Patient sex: M
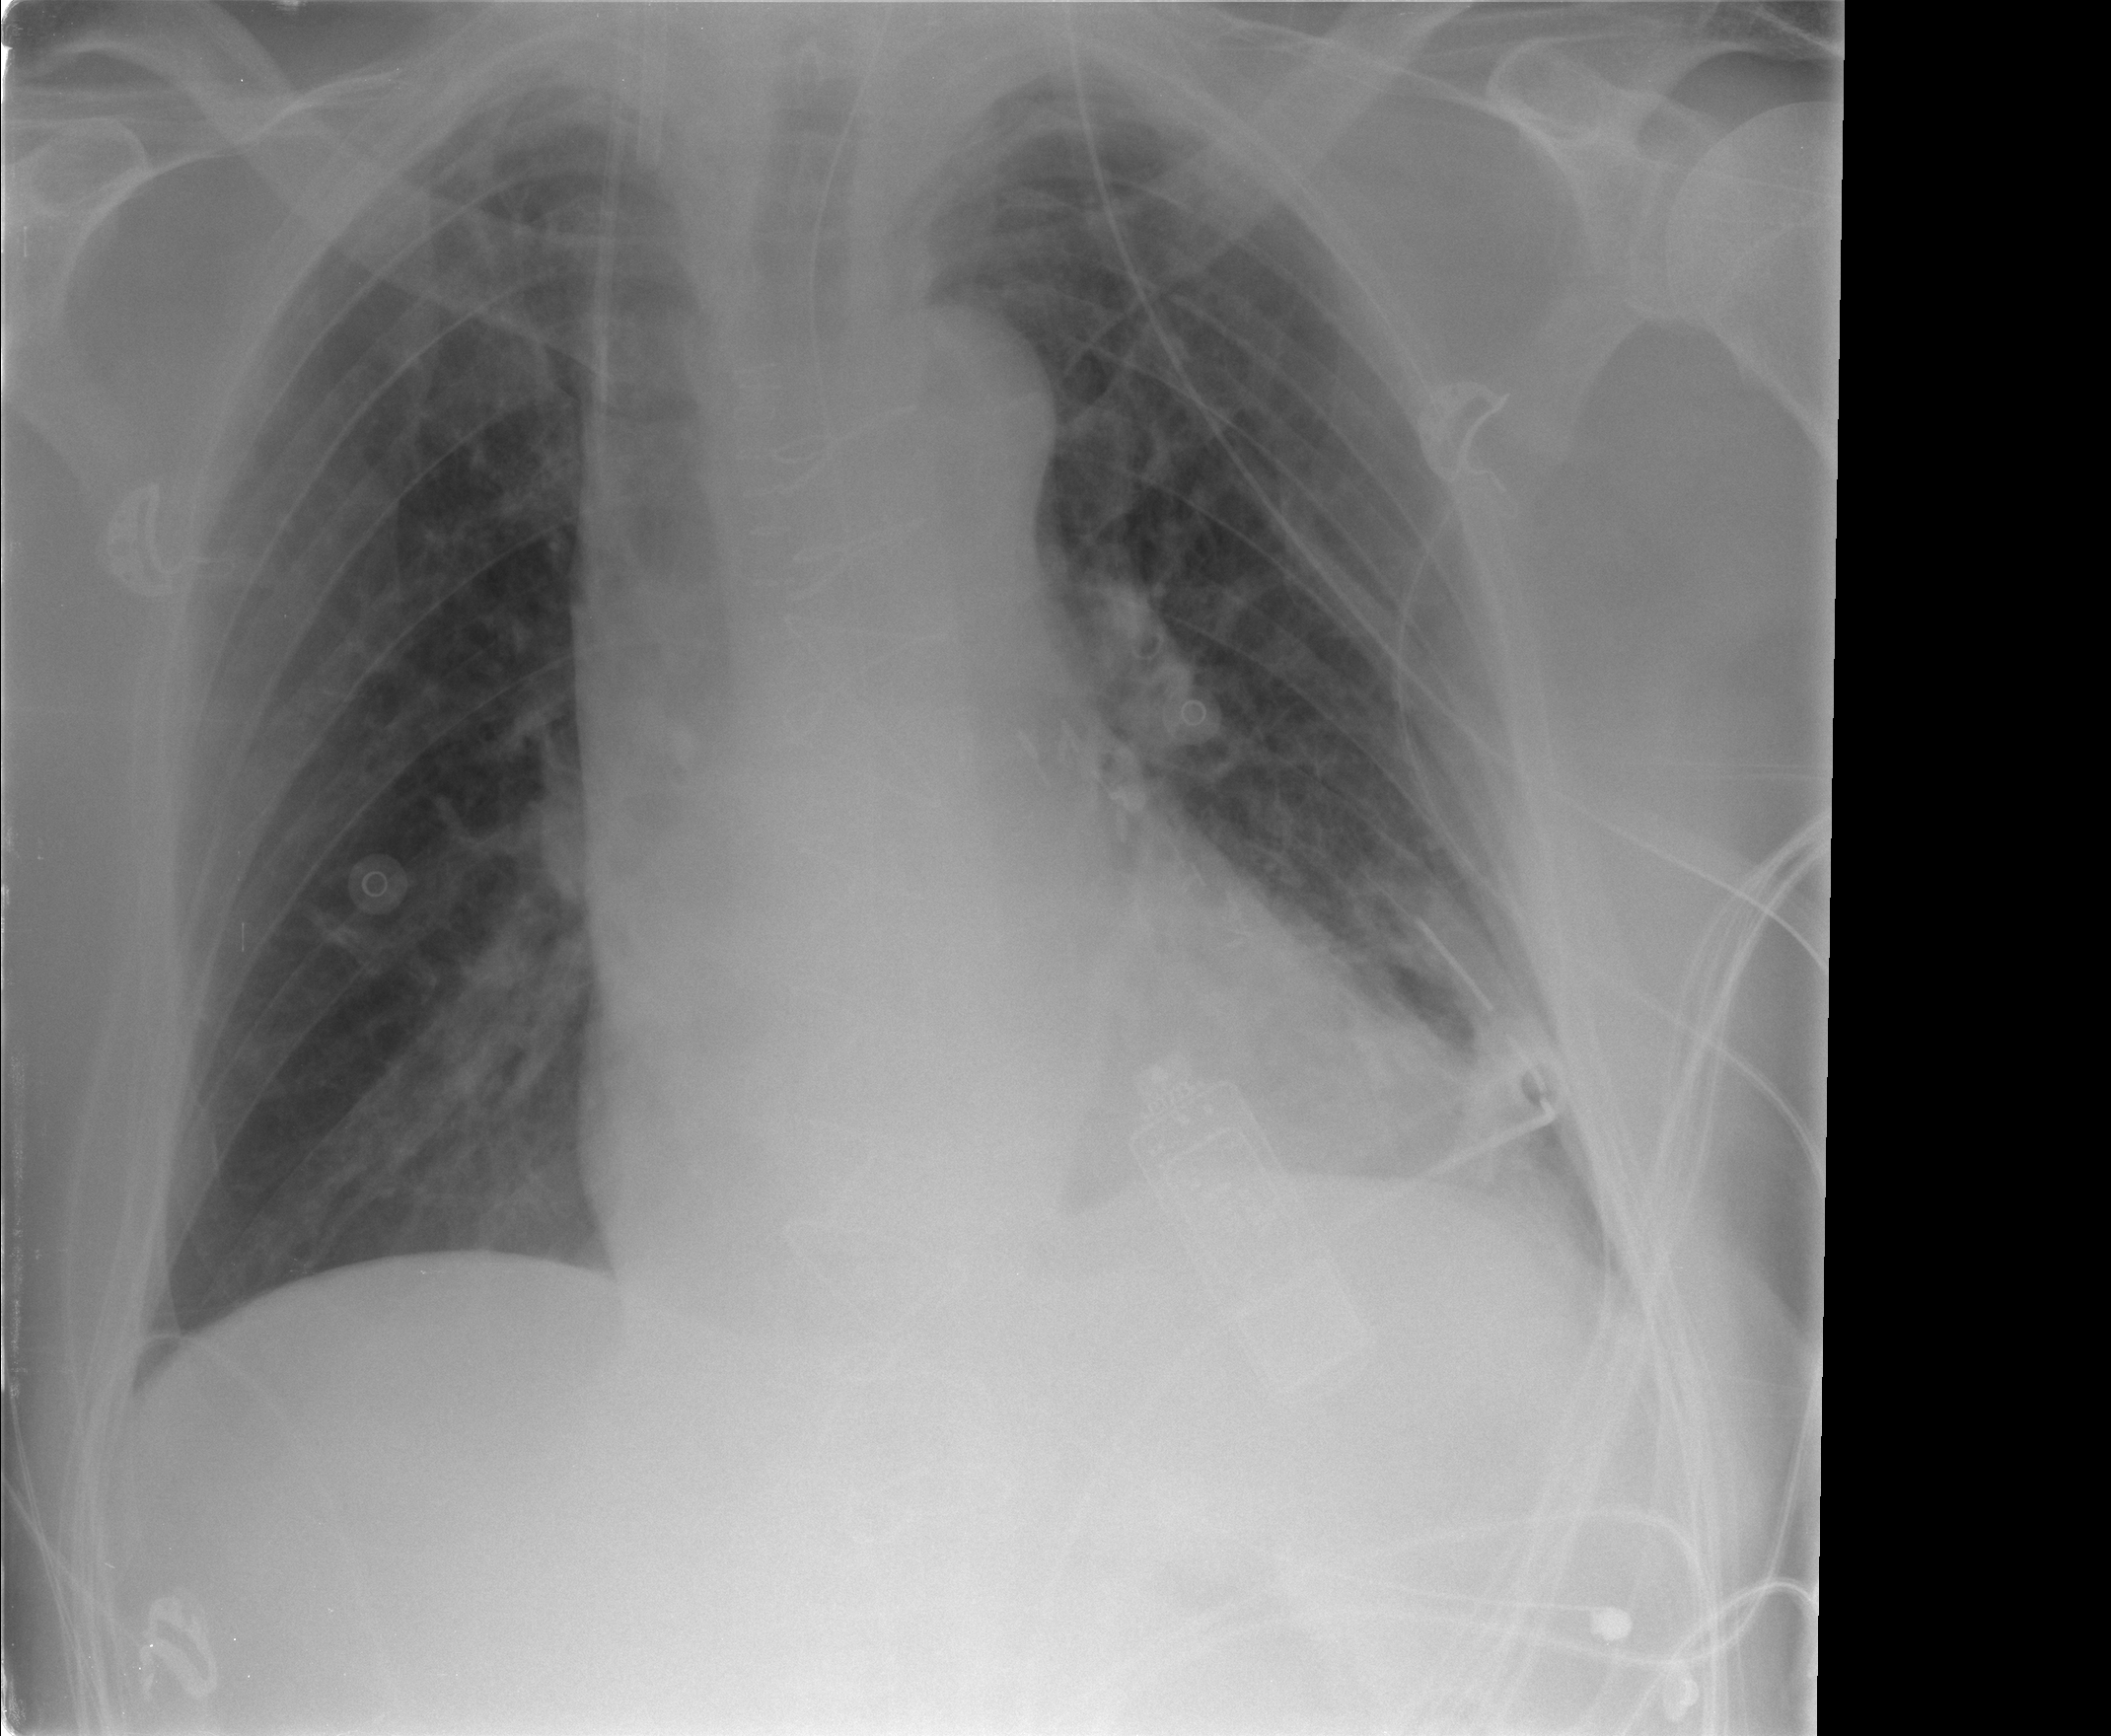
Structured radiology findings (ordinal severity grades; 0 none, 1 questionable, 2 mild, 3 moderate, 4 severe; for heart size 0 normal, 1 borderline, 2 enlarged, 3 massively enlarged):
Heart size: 2
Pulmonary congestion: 0
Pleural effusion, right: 0
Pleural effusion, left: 0
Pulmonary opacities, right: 0
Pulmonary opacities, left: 0
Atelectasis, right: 0
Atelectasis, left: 2